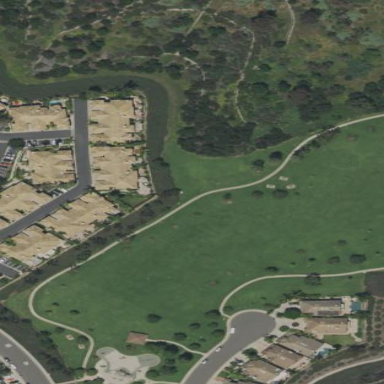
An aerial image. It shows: Park.